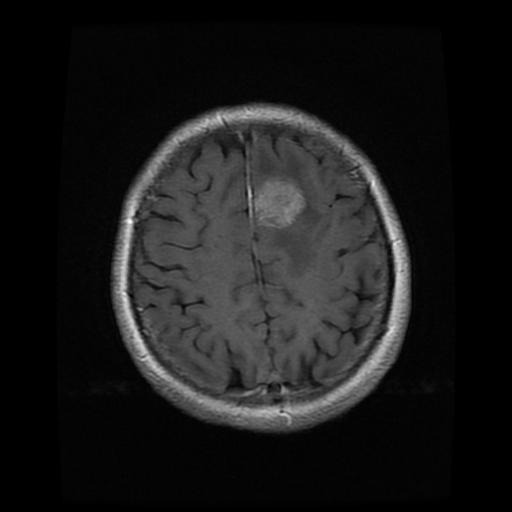
Label: meningioma